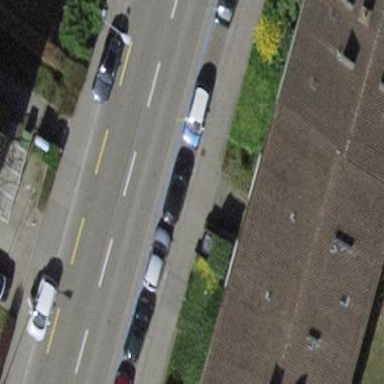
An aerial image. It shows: Parking available on the street side.